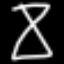
Label: hourglass